Question: I would like to create a chart that has dynamic elliptical areas as background.
The background should visualize the risk and can be static but needs to render to different sizes of the chart of course.
Does anybody have an idea on how to achieve this with highcharts?

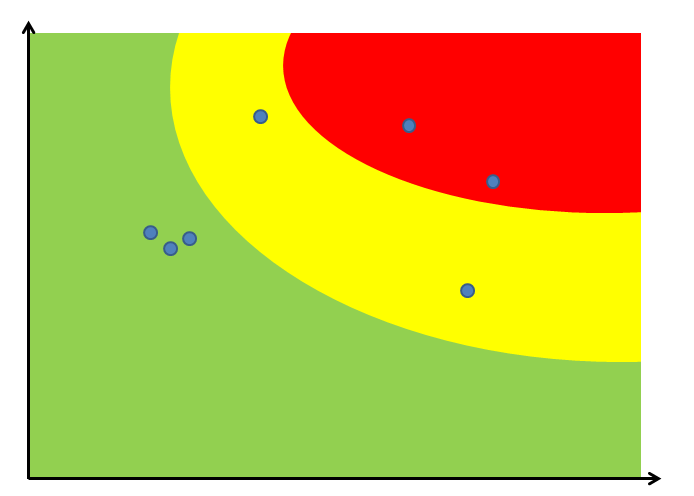
Answer: Thanks for your help. I solved the problem with a radial bBackground color.
'''
chart : {
type: 'spline',
renderTo: chartData,
zoomType: 'x',
plotBackgroundColor: Highcharts.svg ? {
radialGradient: {
cx: 1.0,
cy: 0.0,
r: 1.5
},
stops: [
[0.0, 'rgba(255, 0, 0, 1.0)'],
[0.5, 'rgba(255, 193, 86, 1.0)'],
[1.0, 'rgba(44, 160, 44, 1.0)']
]
} : null
},
'''
The radialGradient starts at 1.0, 0.0 (x, y) which is in the top right corner of the plot area.
I added three color gradient stops: red, yellow, green.
Hope this helps someone having the same problem. :)